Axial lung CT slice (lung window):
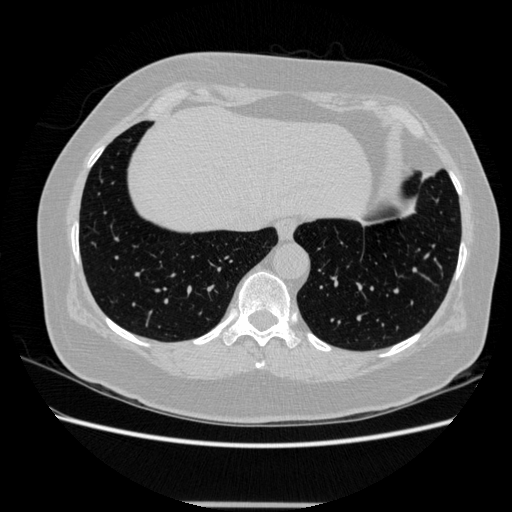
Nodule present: no